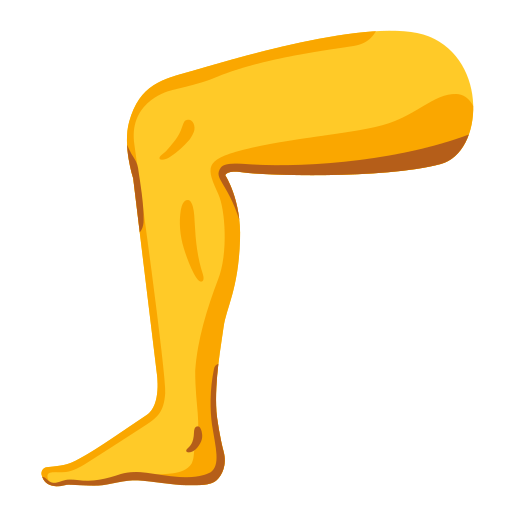
Emoji: 🦵